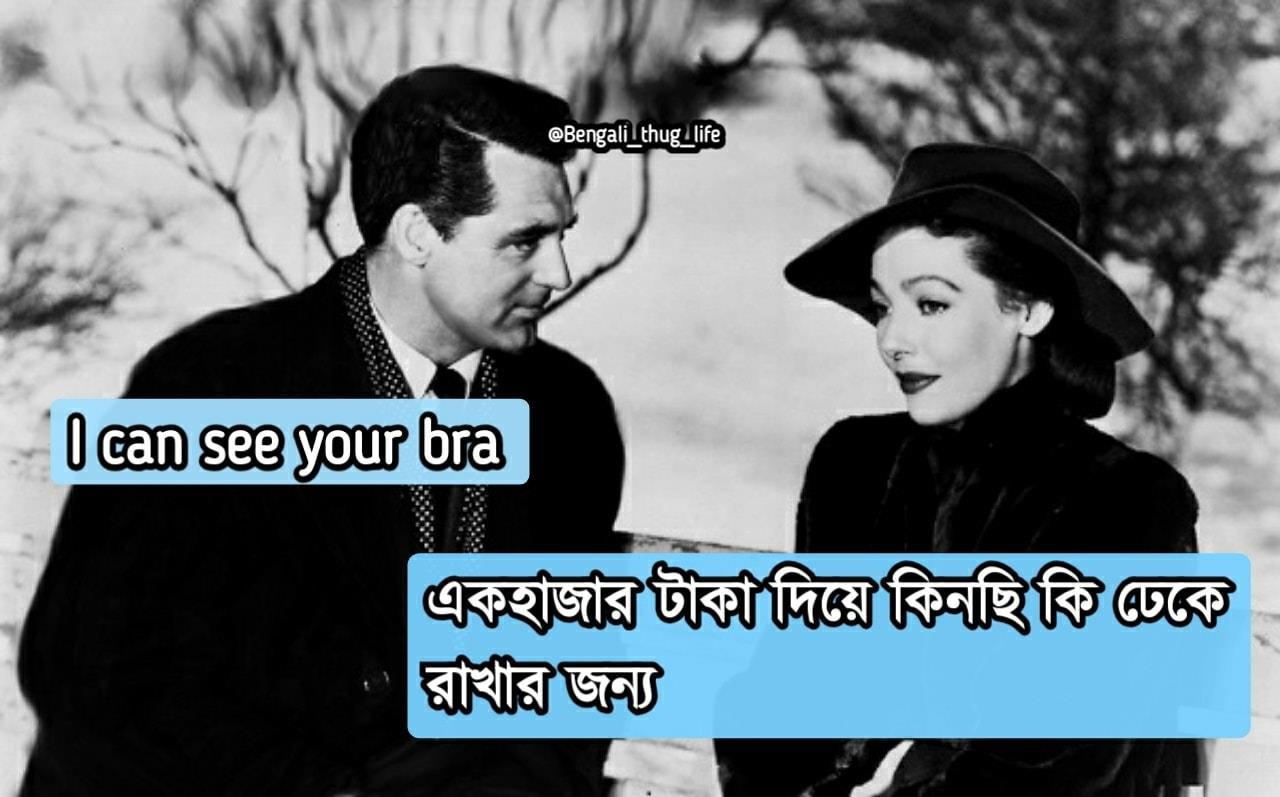
Caption: I can see your bra    একহাজার টাকা দিয়ে কিনছি কি ঢেকে রাখার জন্য
Label: hate